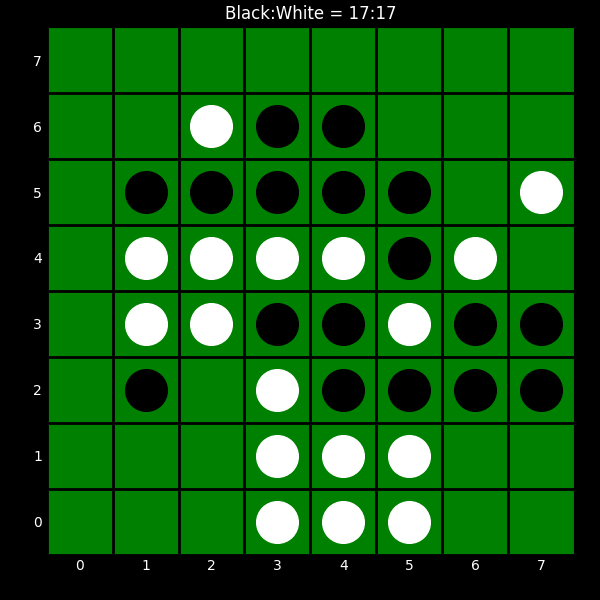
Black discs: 17
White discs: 17